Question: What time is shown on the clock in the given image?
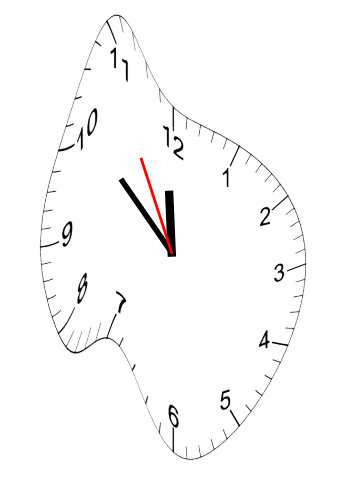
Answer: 11:51:55